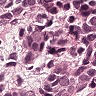
Metastatic tissue present: yes